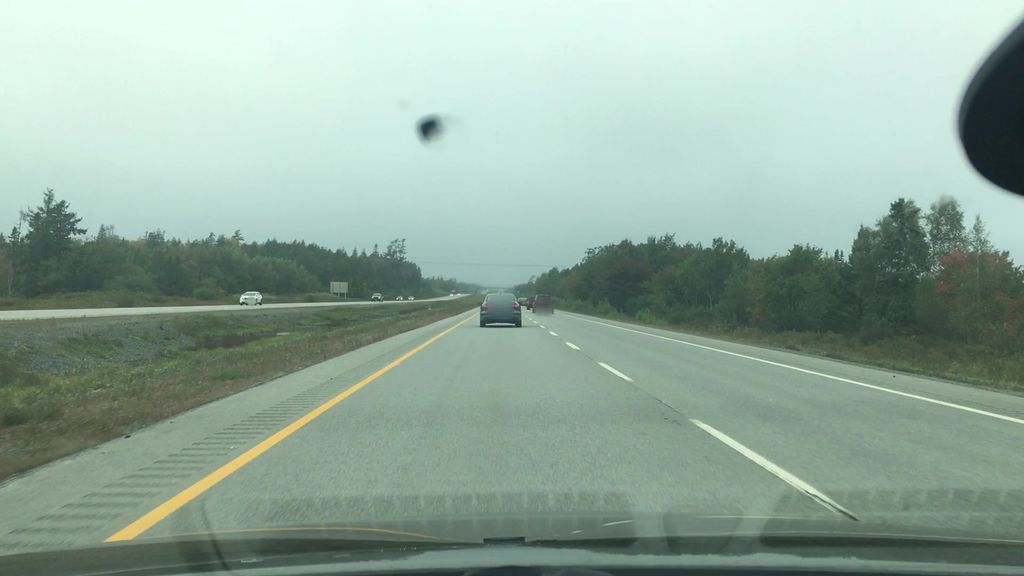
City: halifax